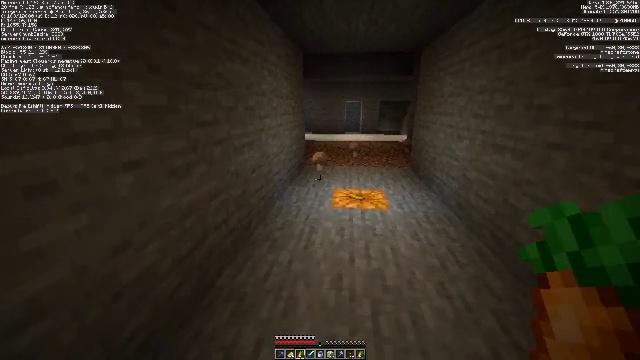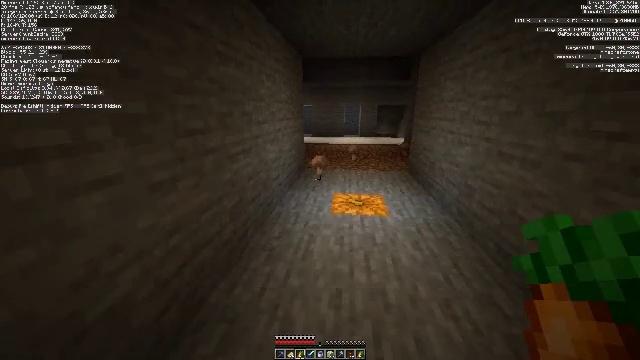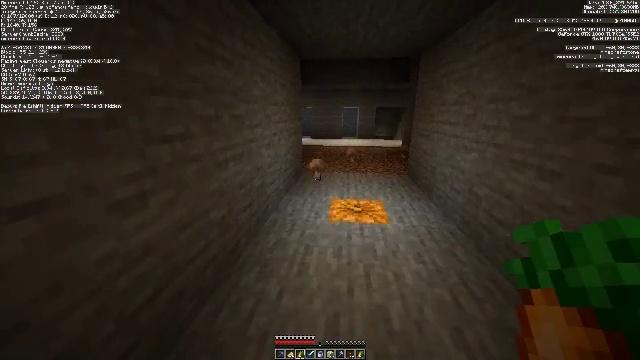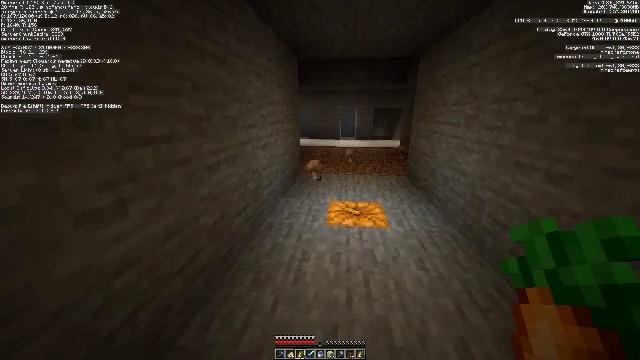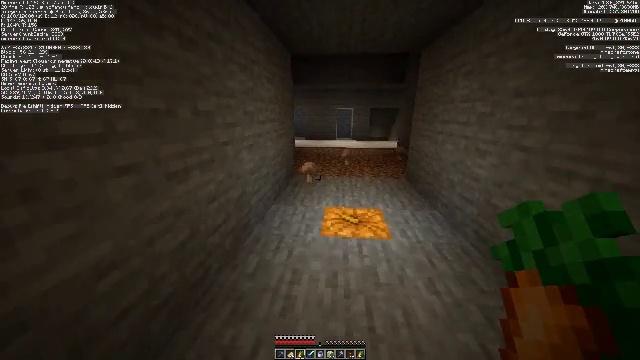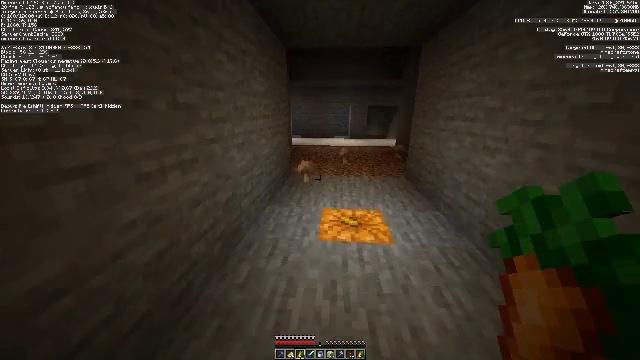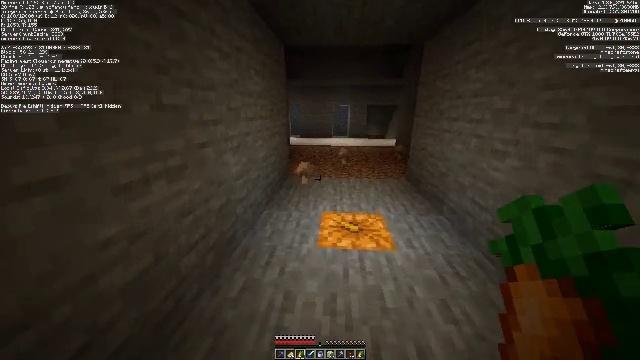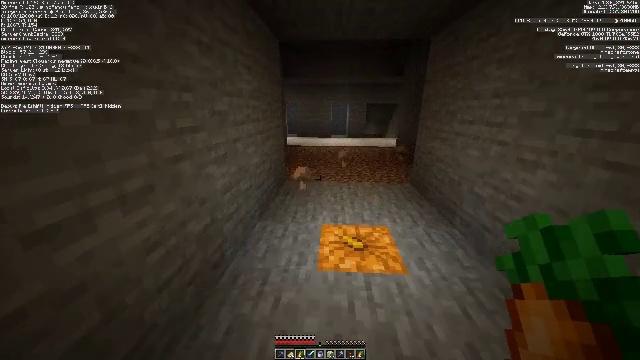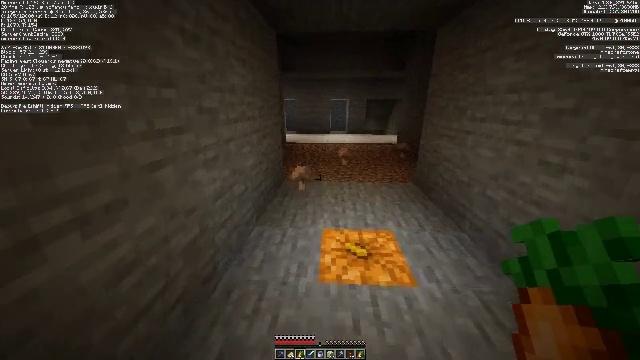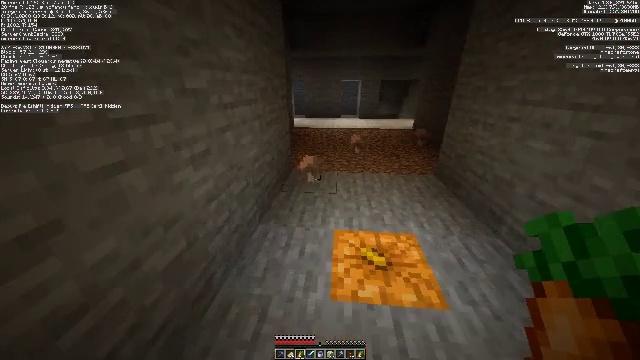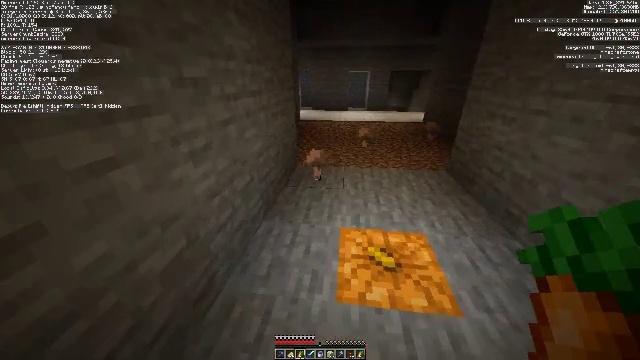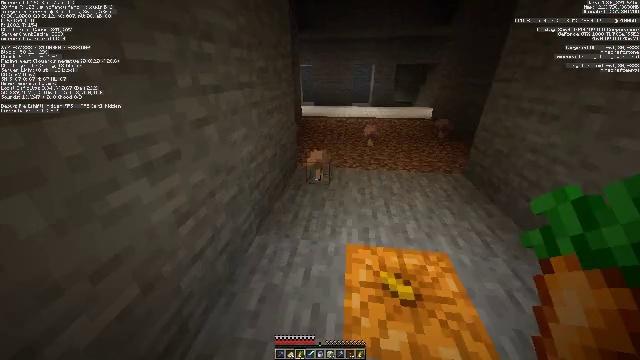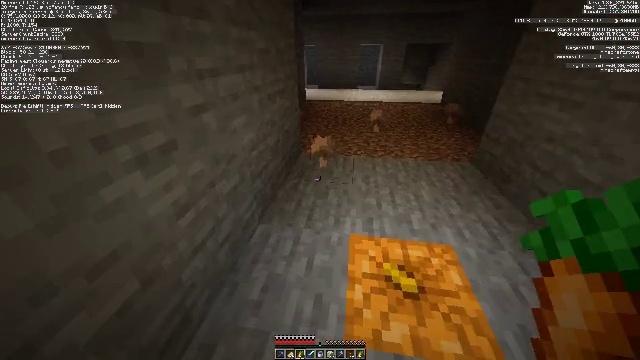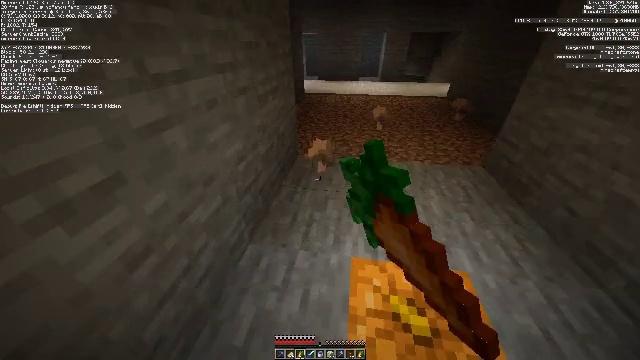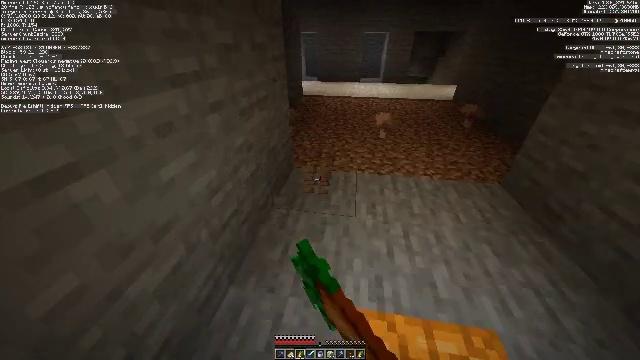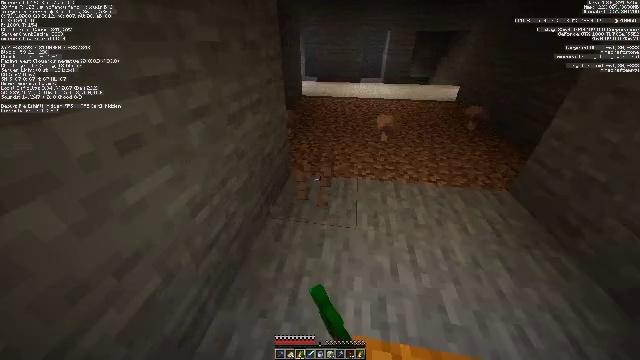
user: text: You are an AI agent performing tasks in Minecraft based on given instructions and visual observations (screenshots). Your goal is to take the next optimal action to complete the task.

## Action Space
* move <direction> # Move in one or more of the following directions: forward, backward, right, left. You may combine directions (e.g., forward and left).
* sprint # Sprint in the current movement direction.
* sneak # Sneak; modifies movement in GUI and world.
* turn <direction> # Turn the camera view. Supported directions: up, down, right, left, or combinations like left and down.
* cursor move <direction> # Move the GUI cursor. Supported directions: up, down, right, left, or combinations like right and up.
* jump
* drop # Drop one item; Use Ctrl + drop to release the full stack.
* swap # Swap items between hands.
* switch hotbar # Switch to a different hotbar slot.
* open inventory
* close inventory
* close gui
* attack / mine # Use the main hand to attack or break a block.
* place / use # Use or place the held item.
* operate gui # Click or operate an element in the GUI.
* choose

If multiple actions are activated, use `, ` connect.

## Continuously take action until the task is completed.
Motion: motion action
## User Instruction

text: Collect the brown mushroom from the forest floor.
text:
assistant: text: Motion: move forward, sprint
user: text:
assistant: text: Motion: move forward, sprint
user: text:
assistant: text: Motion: move forward
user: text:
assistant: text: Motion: move forward, turn right
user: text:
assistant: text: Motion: move forward
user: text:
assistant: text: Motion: move forward
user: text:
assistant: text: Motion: move forward
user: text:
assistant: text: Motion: move forward, turn down
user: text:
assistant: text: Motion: move forward, turn left and down
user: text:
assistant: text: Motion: move forward, turn left and down
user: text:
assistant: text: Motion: move forward, turn down
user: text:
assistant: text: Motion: move forward, turn left and down, attack / mine
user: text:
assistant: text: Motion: move forward, turn down, attack / mine
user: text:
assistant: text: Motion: move forward, attack / mine
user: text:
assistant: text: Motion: move forward
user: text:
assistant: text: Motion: move forward
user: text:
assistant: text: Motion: move forward, turn right and down
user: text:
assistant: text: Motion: move forward, turn right and down
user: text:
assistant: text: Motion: move forward
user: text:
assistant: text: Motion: move forward, turn down
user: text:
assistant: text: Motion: move forward, turn right and down
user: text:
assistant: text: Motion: turn right and down
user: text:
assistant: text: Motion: no_op
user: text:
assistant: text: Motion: turn right and up
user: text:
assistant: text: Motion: turn right and up
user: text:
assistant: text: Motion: turn right and up
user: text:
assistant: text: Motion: turn up
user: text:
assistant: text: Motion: move forward
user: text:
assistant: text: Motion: move forward
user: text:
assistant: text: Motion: move forward, turn right, attack / mine